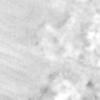
Label: no_change